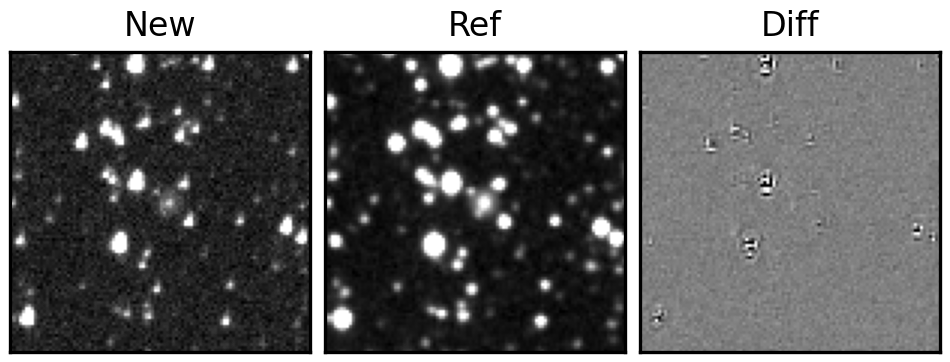
Label: real